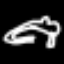
Label: frog